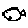
Label: fish